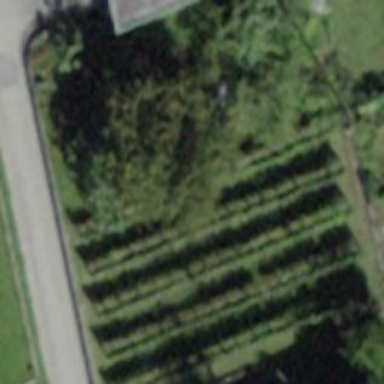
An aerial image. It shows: Vineyard.